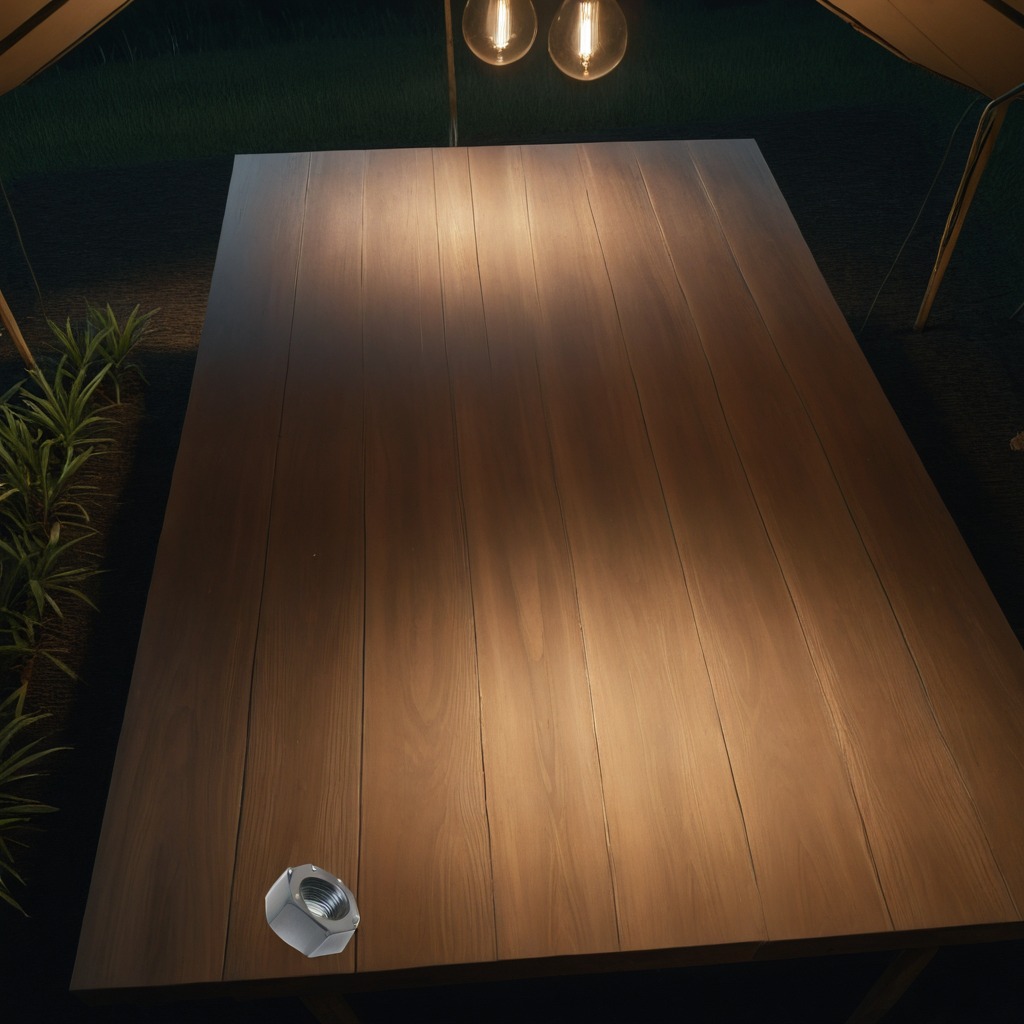
A metal nut is lying on a wooden table inside a jungle field workshop tent at night with soft shadows worn but